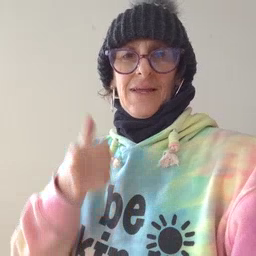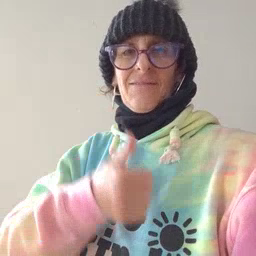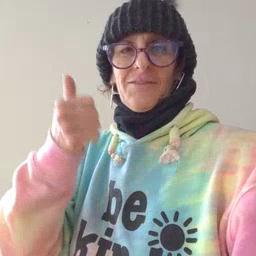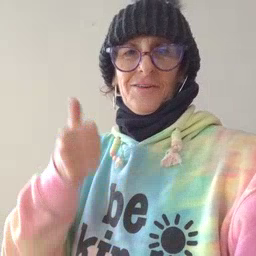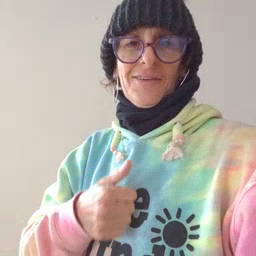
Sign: every